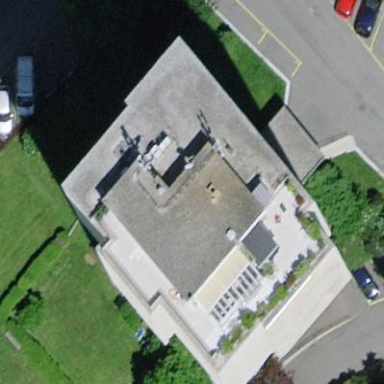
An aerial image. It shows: Building part with flat roof.